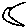
Label: moon